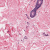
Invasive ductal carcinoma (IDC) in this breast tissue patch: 0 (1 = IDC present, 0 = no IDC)